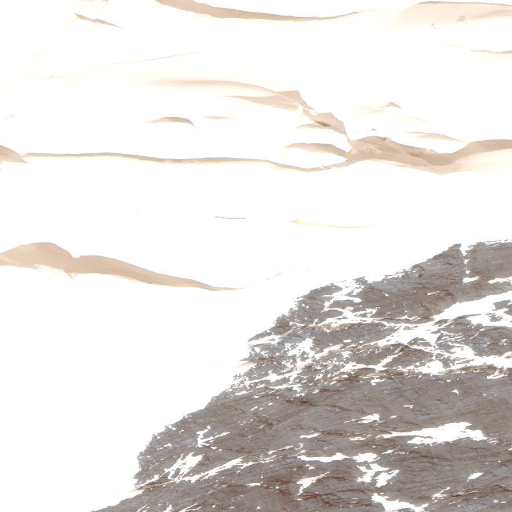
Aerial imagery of mountain in Alaska named Blackcliff Mountain containing only unknown